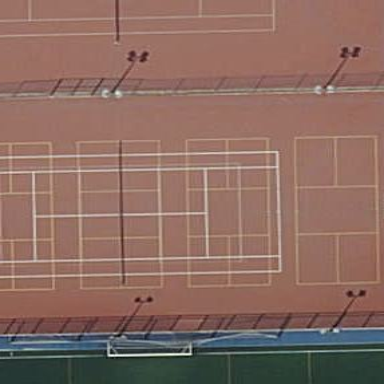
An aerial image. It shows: Paved tennis court on leisure land.